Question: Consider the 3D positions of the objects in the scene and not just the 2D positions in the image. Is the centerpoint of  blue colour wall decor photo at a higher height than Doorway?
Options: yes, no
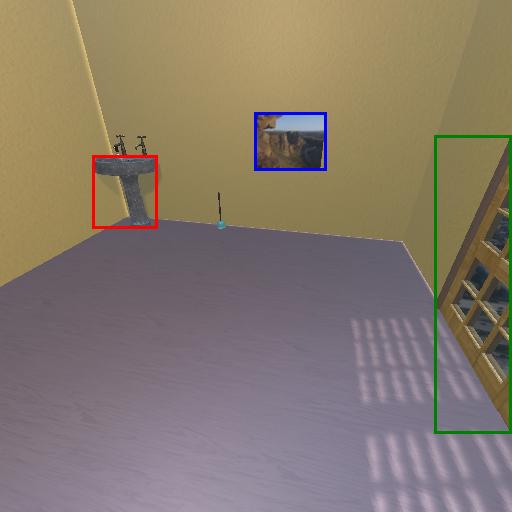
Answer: yes